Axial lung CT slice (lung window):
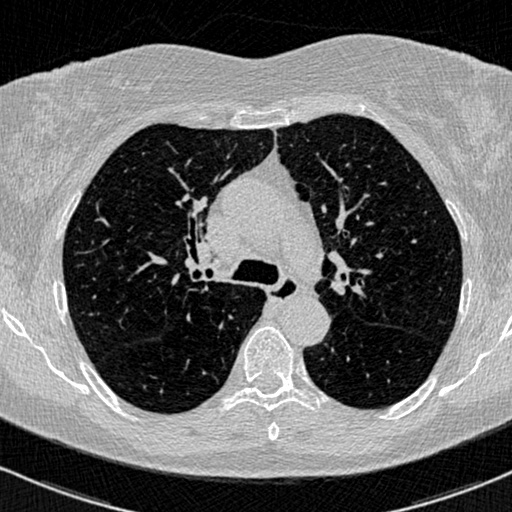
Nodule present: no